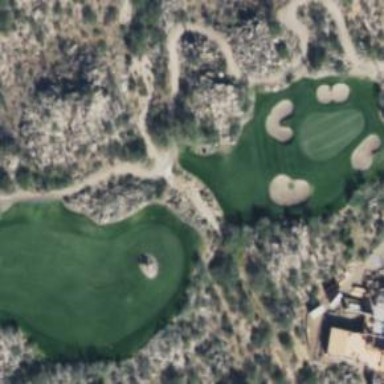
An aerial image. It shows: Area of rough grass used for golf.